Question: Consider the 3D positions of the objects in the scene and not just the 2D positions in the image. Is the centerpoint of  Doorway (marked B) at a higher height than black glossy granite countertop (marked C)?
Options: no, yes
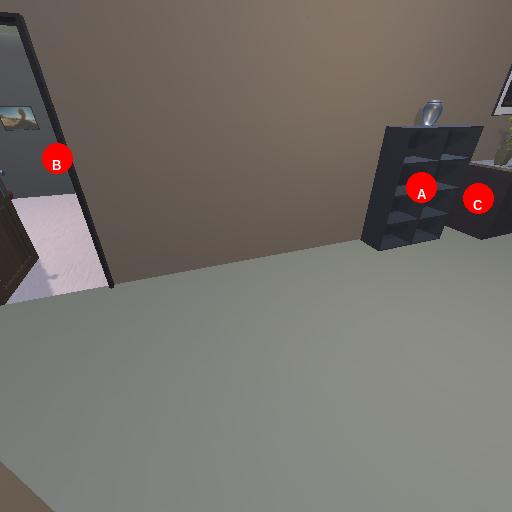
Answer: no